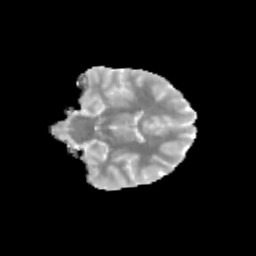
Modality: MD
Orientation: coronal
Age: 11
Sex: female
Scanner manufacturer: siemens
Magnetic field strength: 3 T
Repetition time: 3.8 s
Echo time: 0.07 s